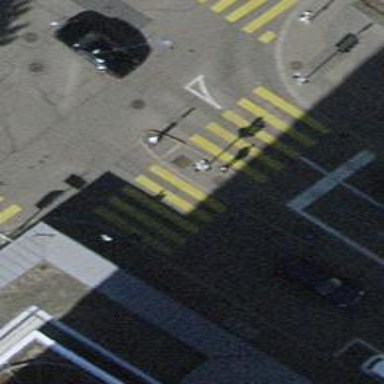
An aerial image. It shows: Kerb barrier.